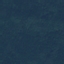
Land use / land cover: Forest